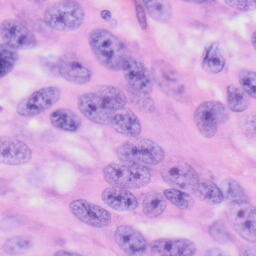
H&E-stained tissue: Skin